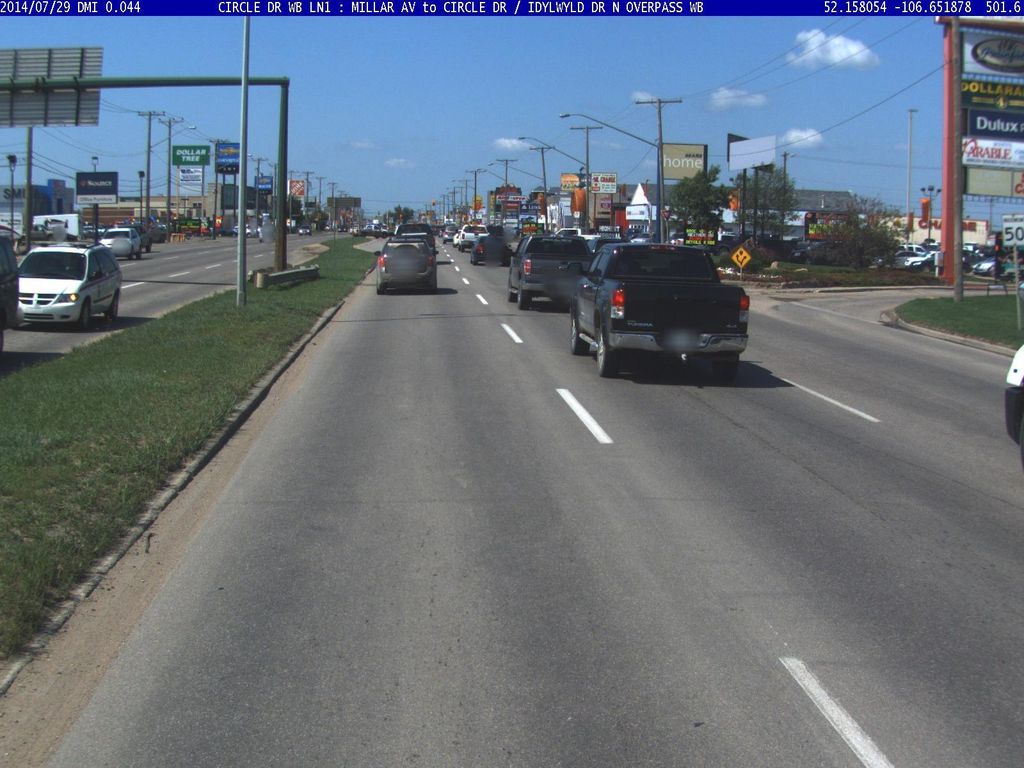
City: saskatoon